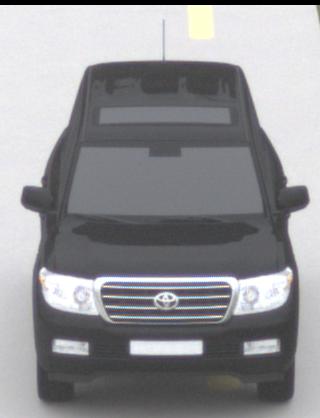
Make: Toyota
Model: Land Cruiser V8 4.7
Detailed model: Land Cruiser V8 (J20)
Model produced from: 2008/03
Model produced until: 2009/11
Doors: 5
Color: black
Road condition: dry road
Daytime: midday
Contrast: low contrast